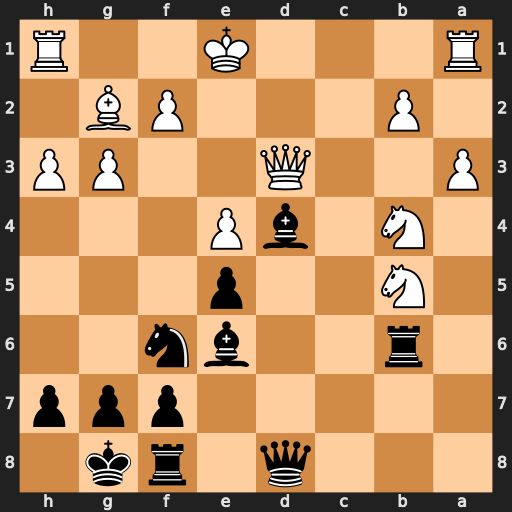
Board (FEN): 3q1rk1/5ppp/1r2bn2/1N2p3/1N1bP3/P2Q2PP/1P3PB1/R3K2R
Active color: b
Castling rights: KQ
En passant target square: -
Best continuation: Rxb5 Qxb5 Bxf2+ Kxf2 Qd4+